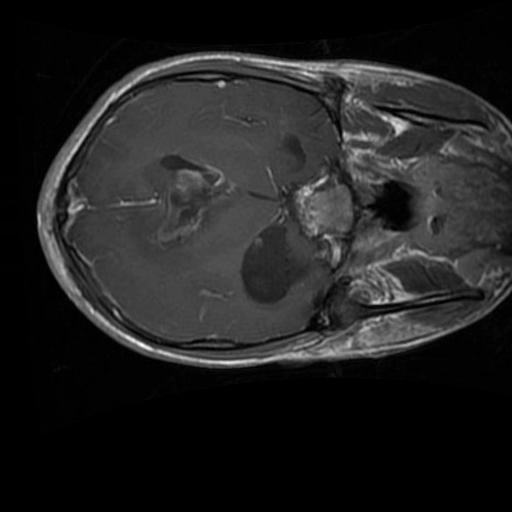
Label: brain_glioma